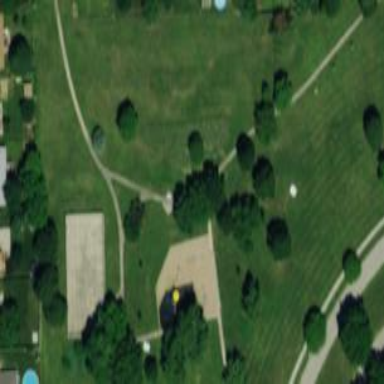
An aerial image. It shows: Park.